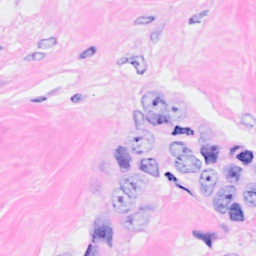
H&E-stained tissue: Breast